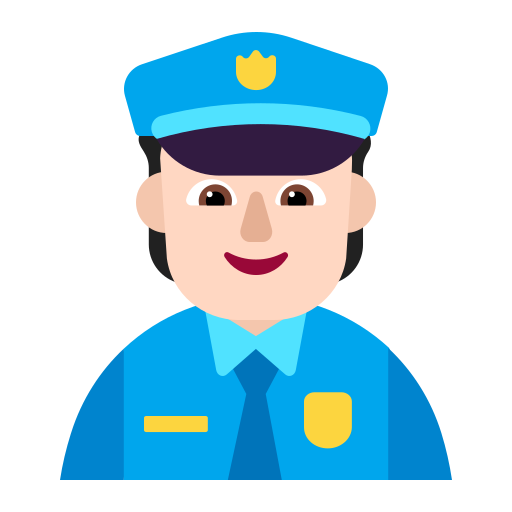
police officer flat light